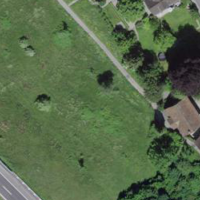
EUNIS habitat code: 57
Species observed at this site:
Daucus carota